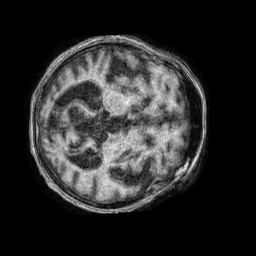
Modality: T1w
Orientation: axial
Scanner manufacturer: philips
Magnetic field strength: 1.5 T
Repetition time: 0.007741 s
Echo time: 0.003531 s